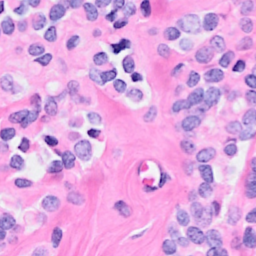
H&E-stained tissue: Breast